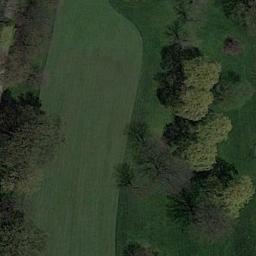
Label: golf_course